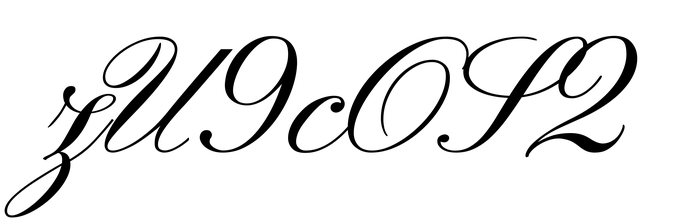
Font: PinyonScript-Regular